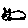
Label: cat